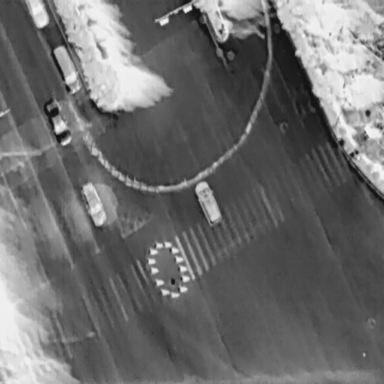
There are five Cars in the infrared image.